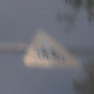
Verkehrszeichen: RadverkehrRechts
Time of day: MorningAfternoon
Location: Outdoor (Nature)
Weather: PartlyCloudy
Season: Winter
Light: Natural